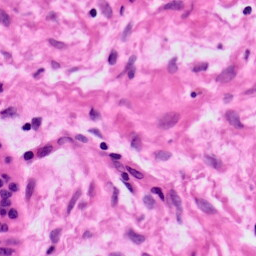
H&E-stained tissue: Ovarian